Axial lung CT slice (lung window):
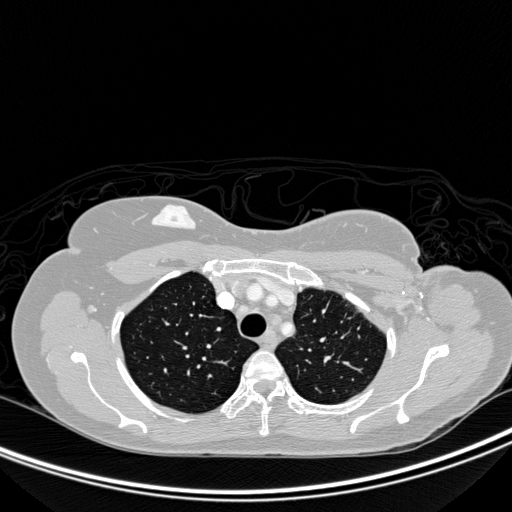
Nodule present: no